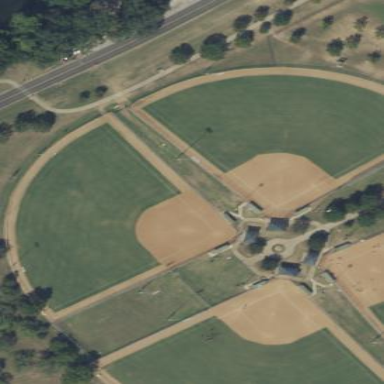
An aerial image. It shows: Softball pitch for leisure sports.